Field crop: maize
Growth stage: 2
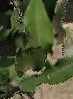
Species: maize